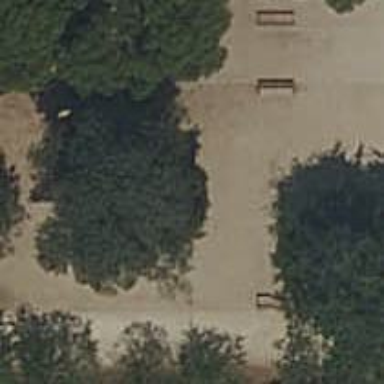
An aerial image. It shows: Fitness station located in leisure land. It is also known as Calisthenics Park.